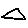
Label: triangle